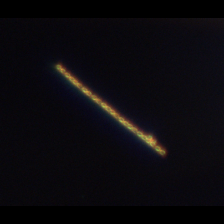
Taxon: Chaetoceros
Group: Diatoms